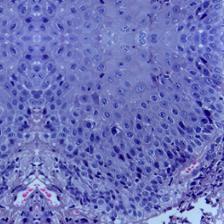
Diagnosis: Normal